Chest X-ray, PA view. Patient: 22 years old, sex M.
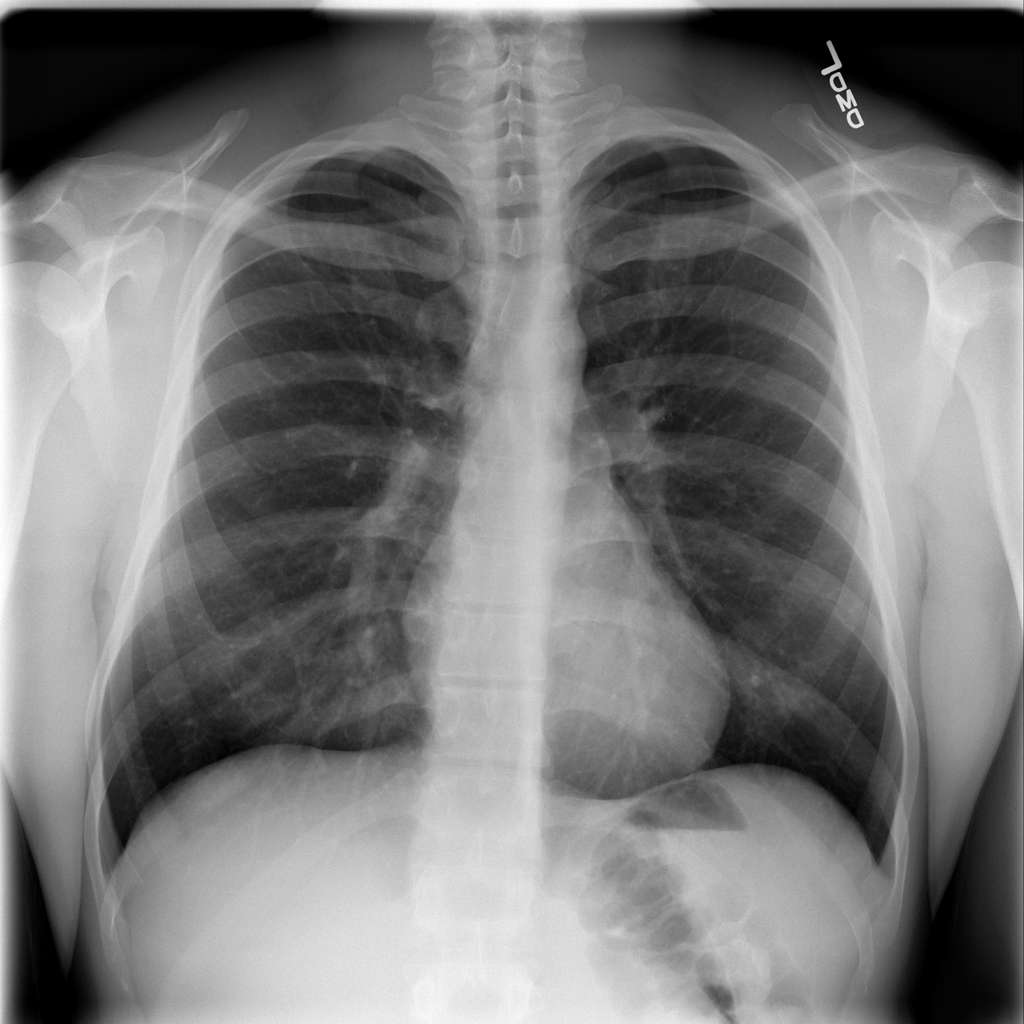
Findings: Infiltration